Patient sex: F
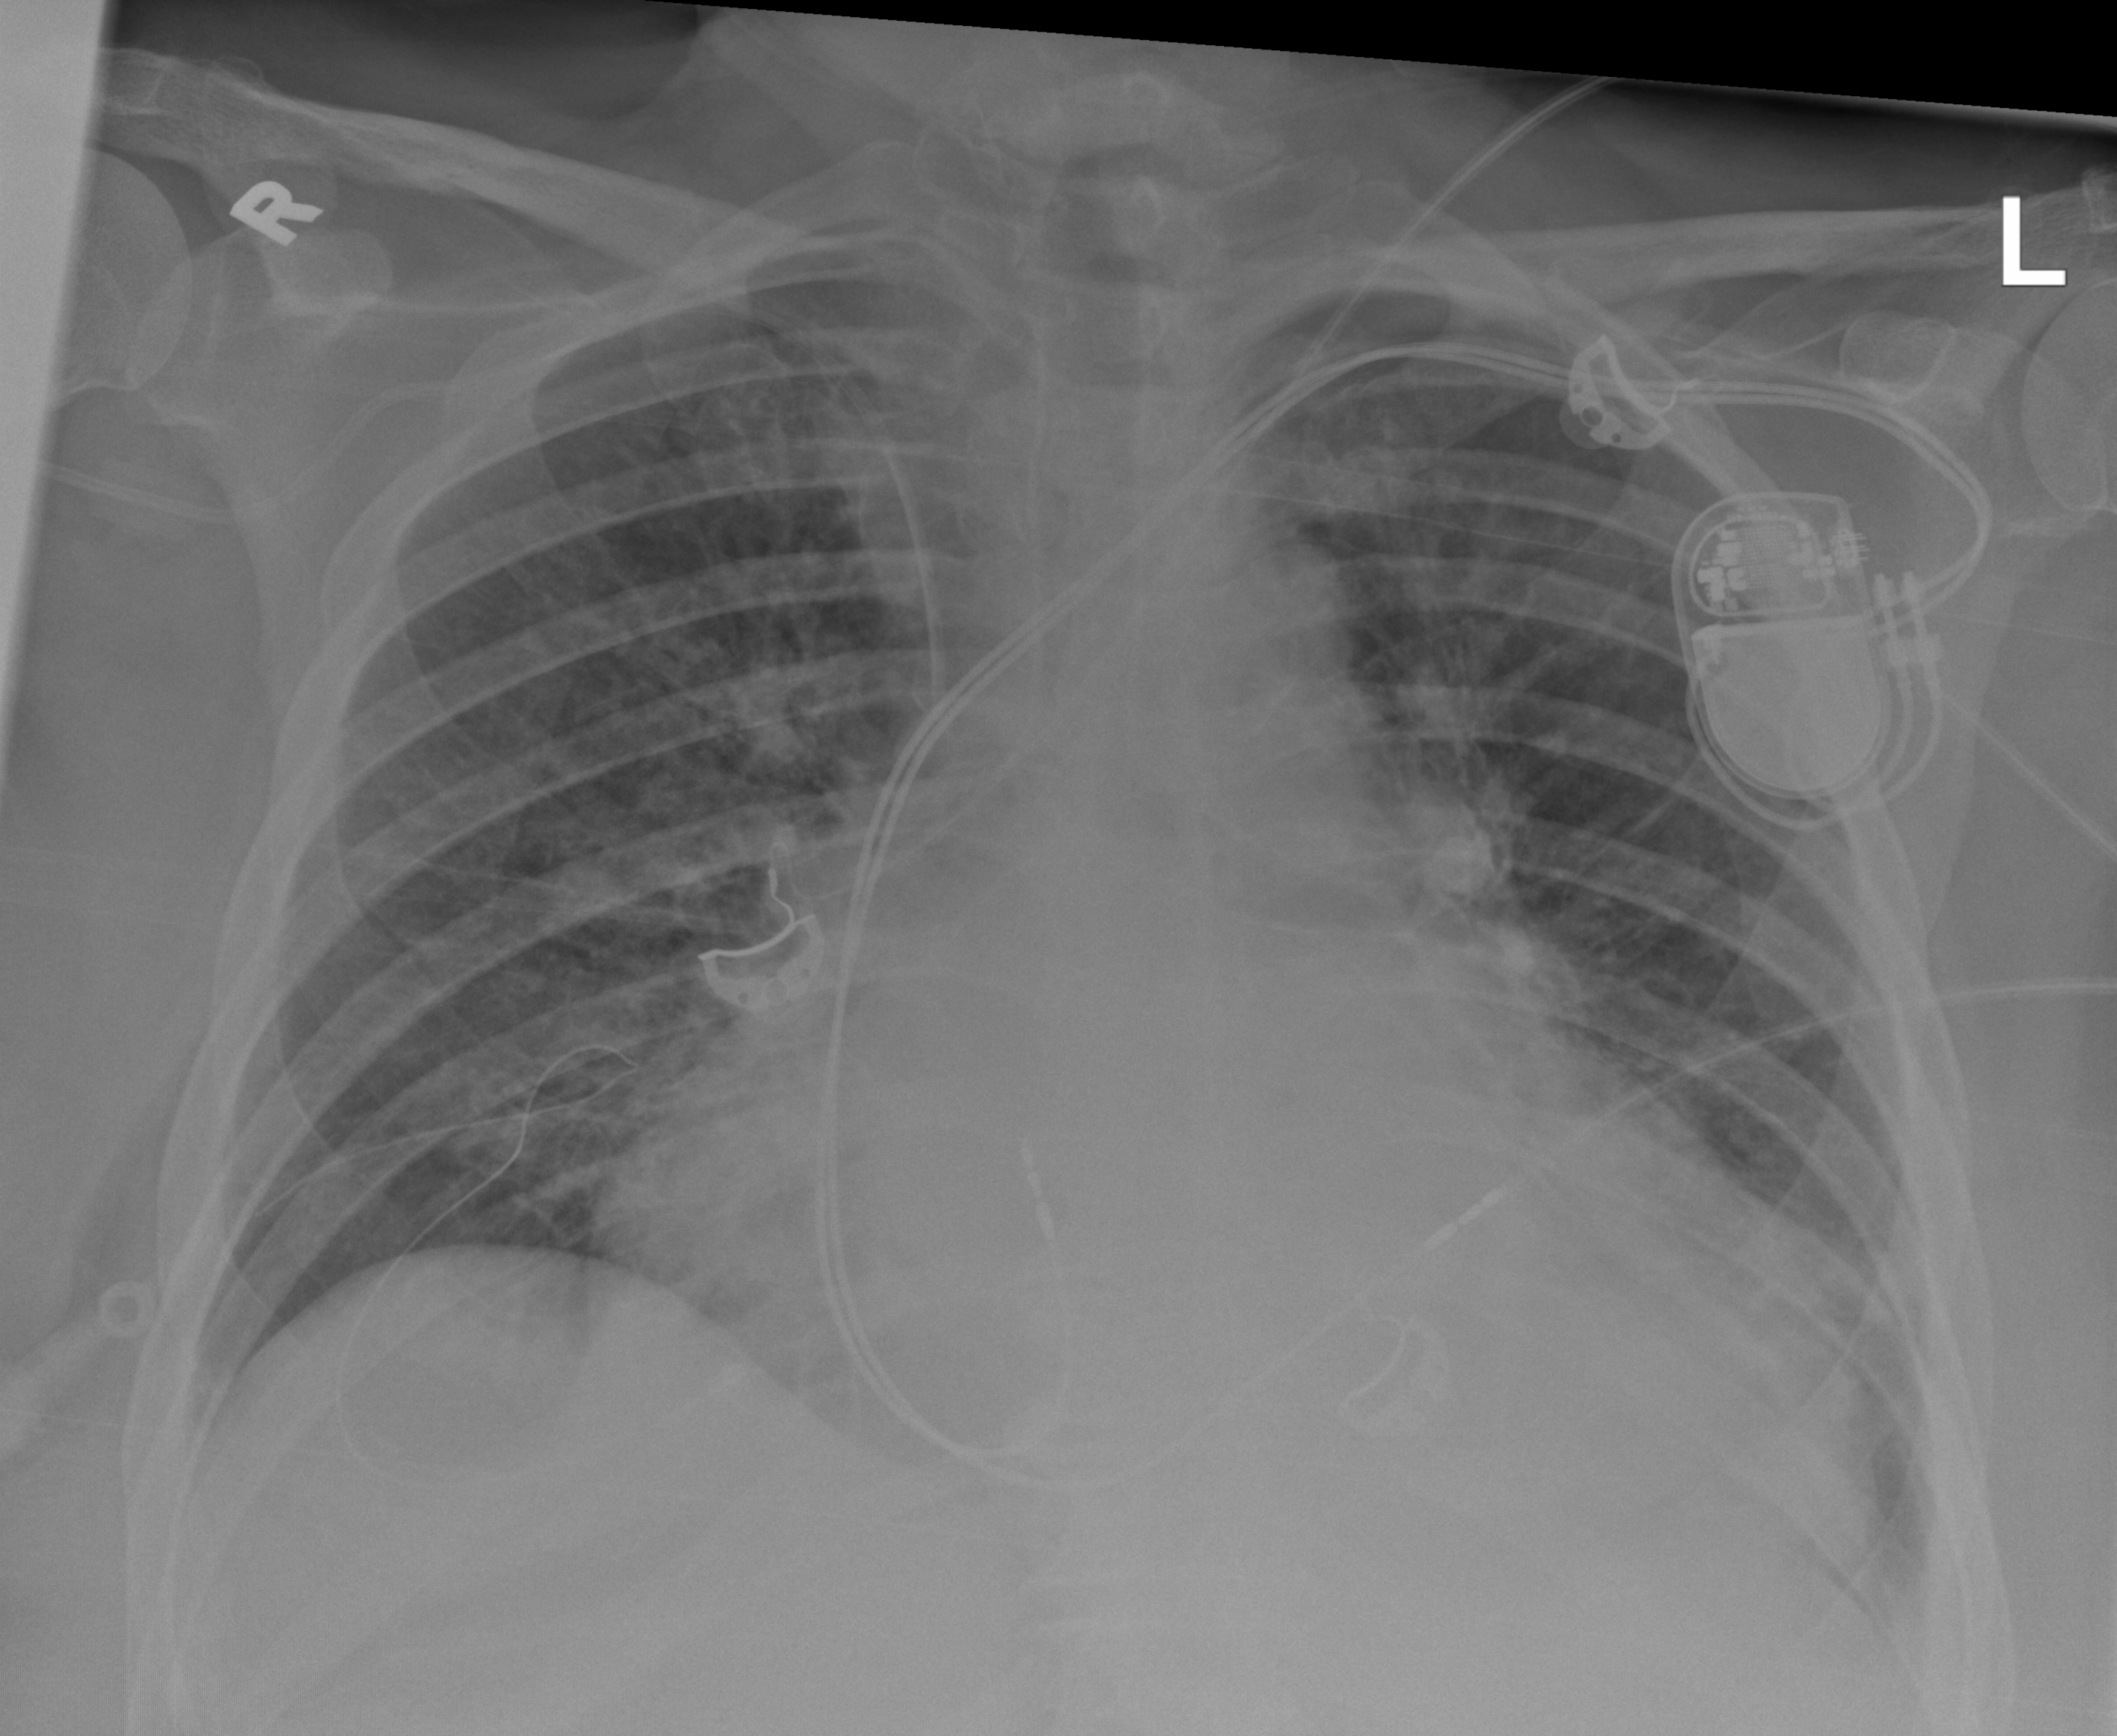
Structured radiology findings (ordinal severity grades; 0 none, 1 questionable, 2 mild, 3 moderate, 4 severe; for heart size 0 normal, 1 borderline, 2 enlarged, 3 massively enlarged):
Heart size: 3
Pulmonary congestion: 2
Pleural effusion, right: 1
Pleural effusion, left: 1
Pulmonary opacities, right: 2
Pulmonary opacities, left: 2
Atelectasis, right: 2
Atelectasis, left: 2